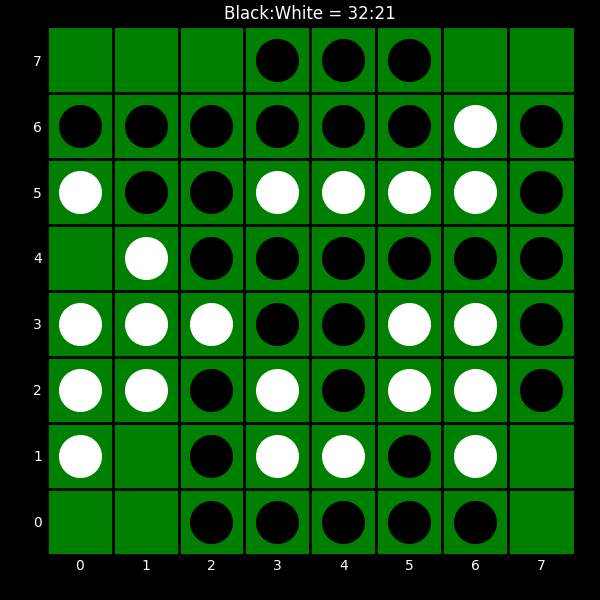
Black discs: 32
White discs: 21